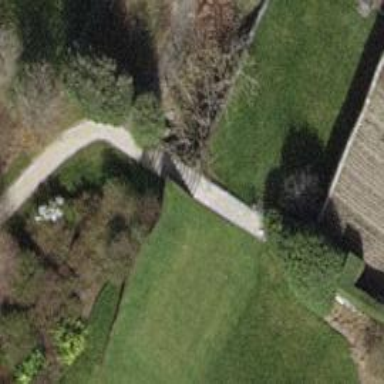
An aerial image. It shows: Set of steps on the road.